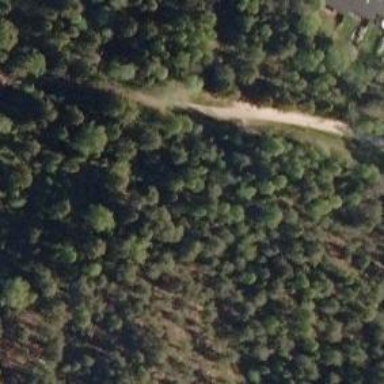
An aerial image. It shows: Path.